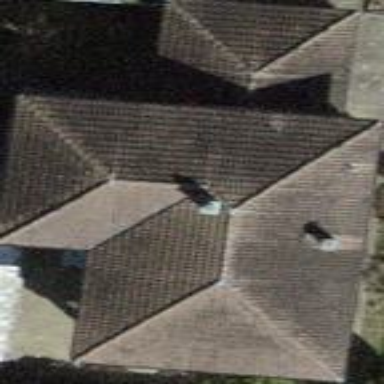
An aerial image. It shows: Building with tile roof.